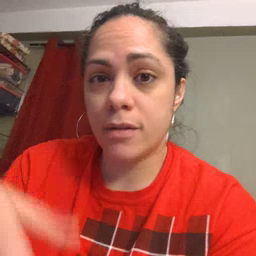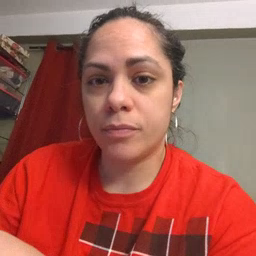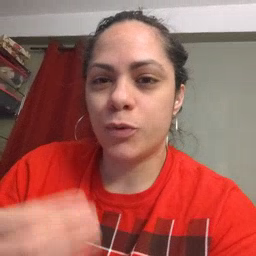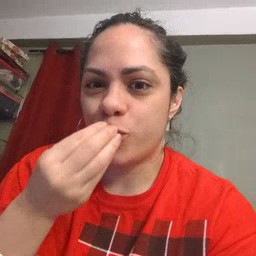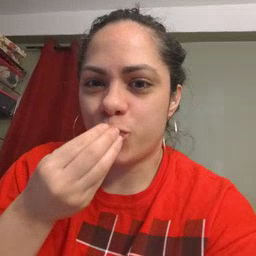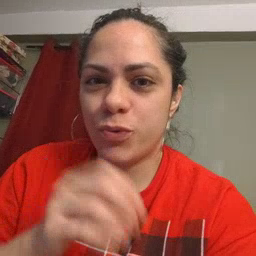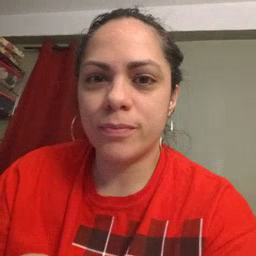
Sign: food